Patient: sex F, age 59
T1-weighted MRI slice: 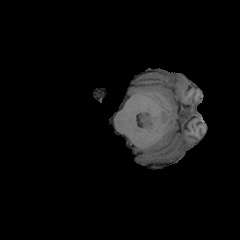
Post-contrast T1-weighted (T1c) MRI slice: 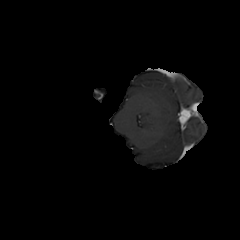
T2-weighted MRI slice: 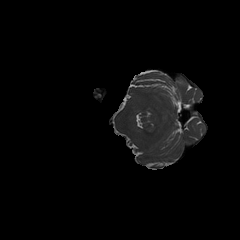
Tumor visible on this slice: no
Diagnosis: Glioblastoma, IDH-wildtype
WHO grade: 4